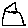
Label: house